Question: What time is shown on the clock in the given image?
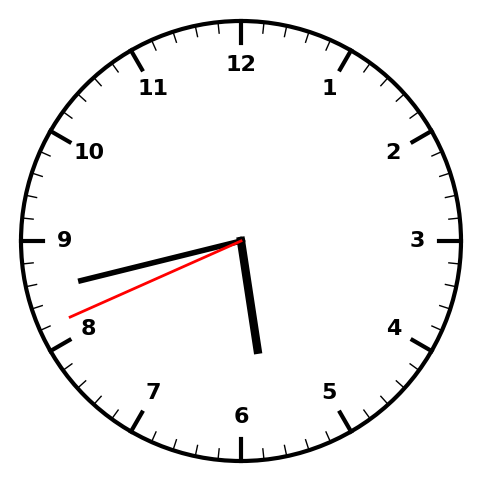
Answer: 05:42:41